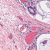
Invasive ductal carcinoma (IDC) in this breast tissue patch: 1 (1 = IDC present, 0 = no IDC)